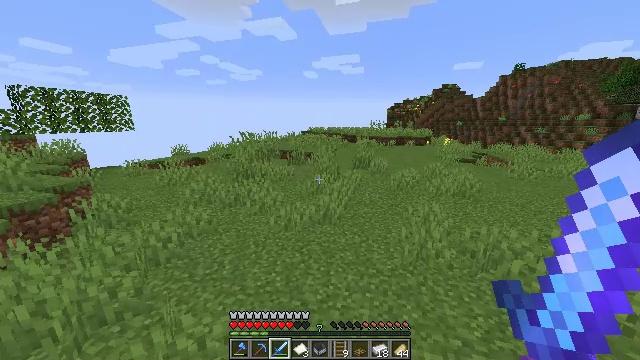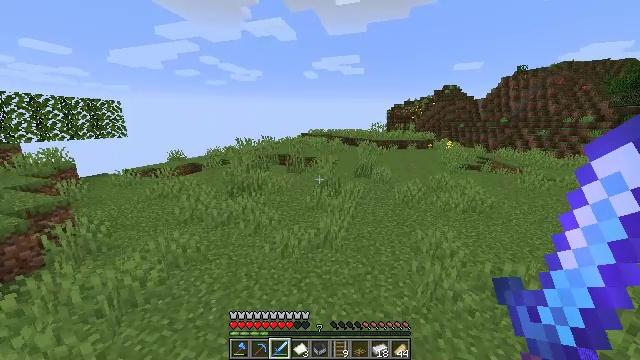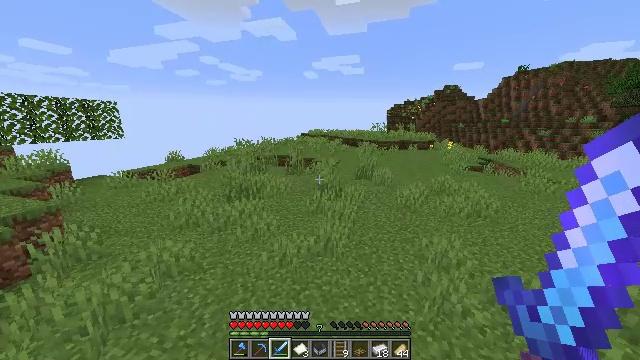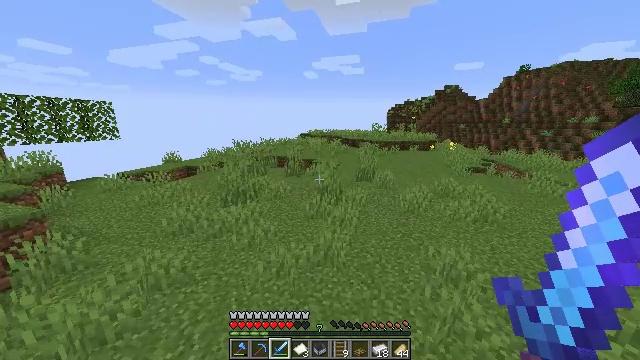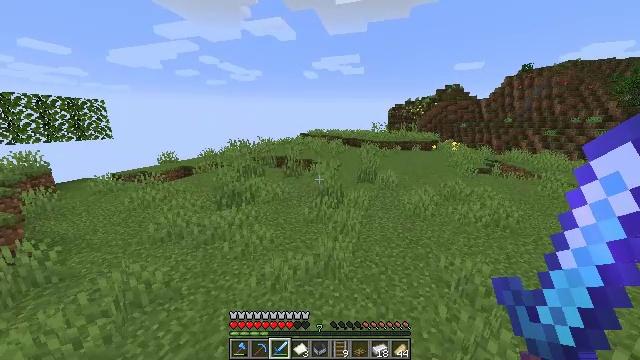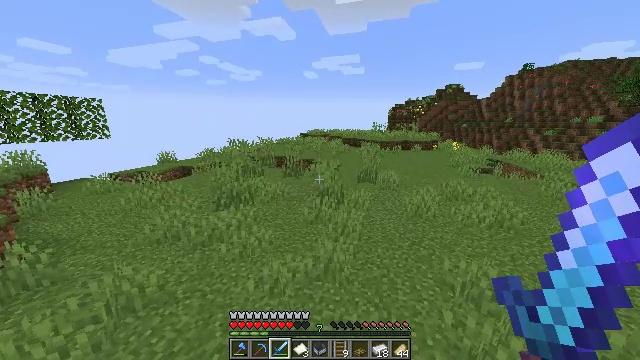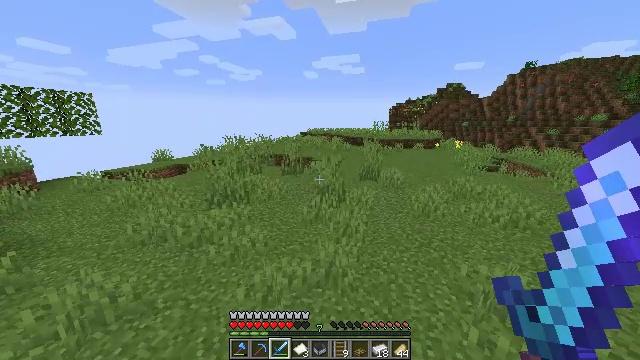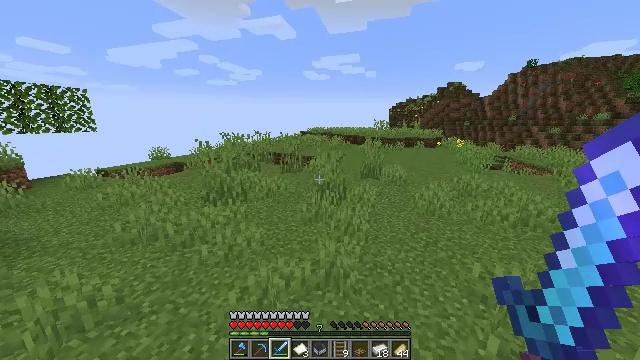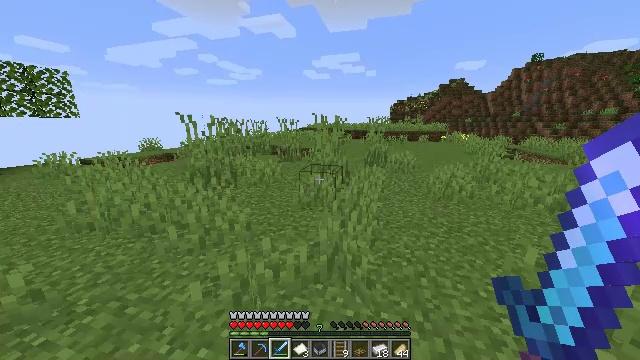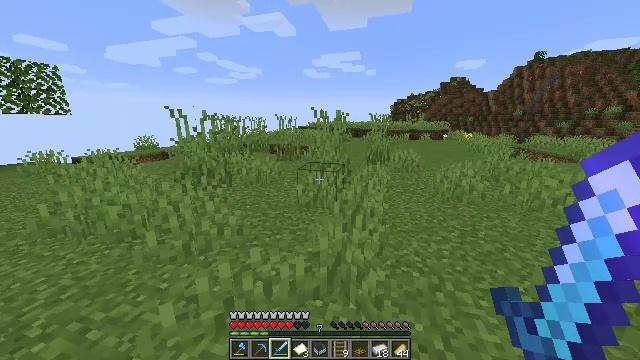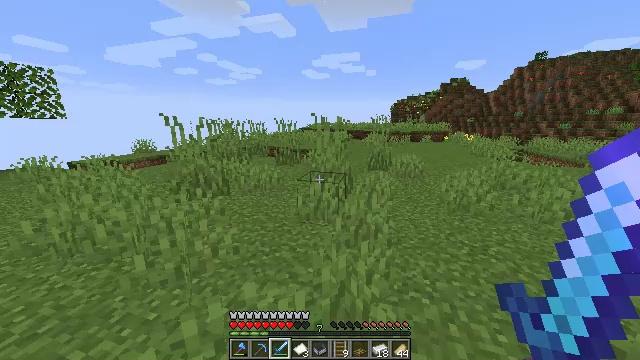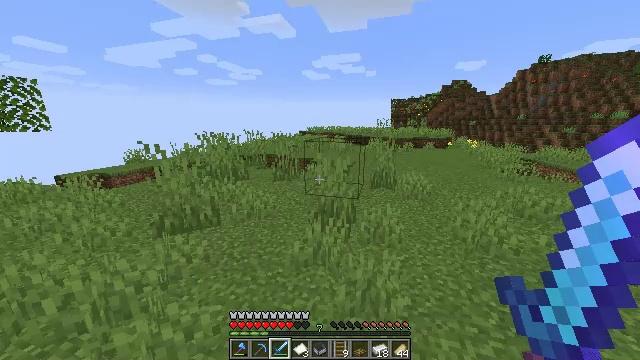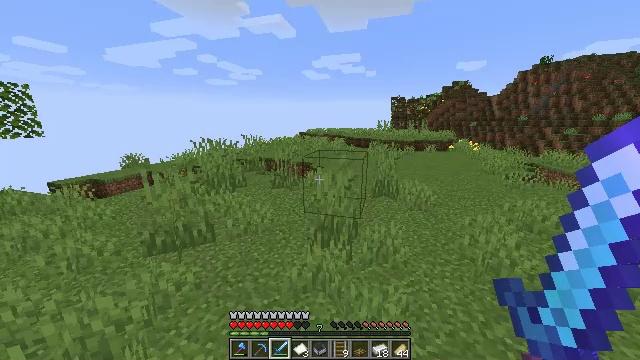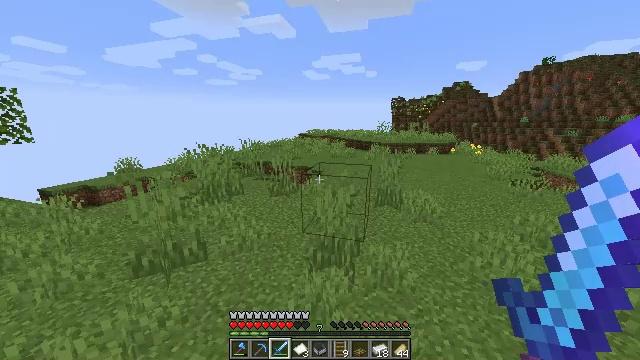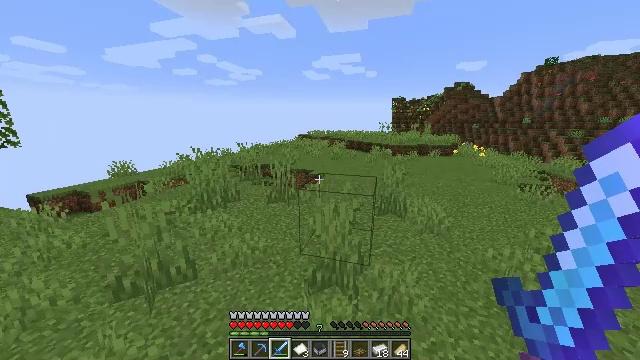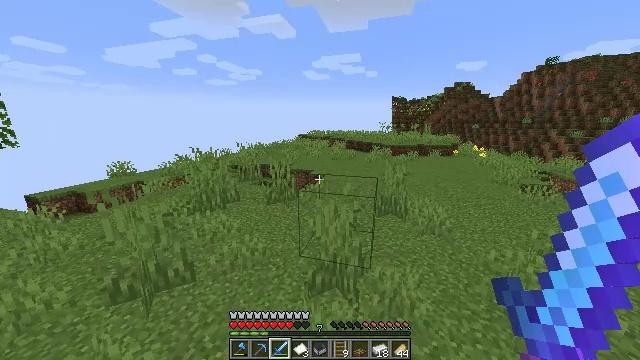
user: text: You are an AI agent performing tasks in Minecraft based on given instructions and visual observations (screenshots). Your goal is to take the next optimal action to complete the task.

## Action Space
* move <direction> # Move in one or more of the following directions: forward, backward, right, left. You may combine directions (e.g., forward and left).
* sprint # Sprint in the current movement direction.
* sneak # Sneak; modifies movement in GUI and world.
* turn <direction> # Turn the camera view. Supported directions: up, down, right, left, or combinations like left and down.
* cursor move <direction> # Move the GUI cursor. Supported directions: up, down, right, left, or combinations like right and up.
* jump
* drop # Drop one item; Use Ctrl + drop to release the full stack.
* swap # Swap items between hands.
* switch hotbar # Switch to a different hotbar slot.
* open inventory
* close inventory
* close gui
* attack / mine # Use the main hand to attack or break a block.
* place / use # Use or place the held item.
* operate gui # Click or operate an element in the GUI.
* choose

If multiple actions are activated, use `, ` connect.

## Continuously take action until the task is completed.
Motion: motion action
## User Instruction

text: Mine the sugar cane near rivers.
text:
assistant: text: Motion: move forward, sprint, jump
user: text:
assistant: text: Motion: move forward, sprint, jump
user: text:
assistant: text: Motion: move forward, sprint, jump
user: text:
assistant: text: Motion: move forward, sprint, jump
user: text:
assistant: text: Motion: move forward, sprint, jump
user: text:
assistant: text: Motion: move forward, sprint, jump
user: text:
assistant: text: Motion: move forward, jump
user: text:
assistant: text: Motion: move forward, sprint, jump
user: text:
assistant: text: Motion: move forward, sprint, jump
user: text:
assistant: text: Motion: move forward, sprint, jump
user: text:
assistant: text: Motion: move forward, sprint, jump
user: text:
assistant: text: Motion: move forward, sprint, jump
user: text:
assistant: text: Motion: move forward, sprint, jump
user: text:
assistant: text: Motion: move forward, jump
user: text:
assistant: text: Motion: move forward, jump
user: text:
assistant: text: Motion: move forward, jump
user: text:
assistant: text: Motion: move forward, jump
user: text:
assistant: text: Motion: move forward, sprint, jump
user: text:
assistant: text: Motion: move forward, sprint, jump
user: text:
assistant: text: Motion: move forward, sprint, jump
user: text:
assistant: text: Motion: move forward, sprint, jump
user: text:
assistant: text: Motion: move forward, jump
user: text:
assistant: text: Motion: move forward, jump
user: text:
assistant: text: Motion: move forward, jump
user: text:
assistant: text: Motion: move forward, jump
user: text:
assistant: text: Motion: move forward, sprint, jump
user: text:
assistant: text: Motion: move forward, sprint, jump
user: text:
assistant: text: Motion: move forward, sprint, jump
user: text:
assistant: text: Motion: move forward, sprint, jump
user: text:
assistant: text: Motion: move forward, sprint, jump